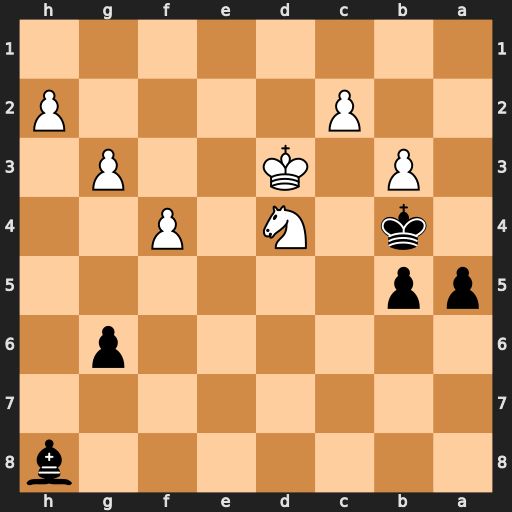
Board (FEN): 7b/8/6p1/pp6/1k1N1P2/1P1K2P1/2P4P/8
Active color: b
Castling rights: -
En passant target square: -
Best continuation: Bxd4 Kxd4 a4 f5 gxf5